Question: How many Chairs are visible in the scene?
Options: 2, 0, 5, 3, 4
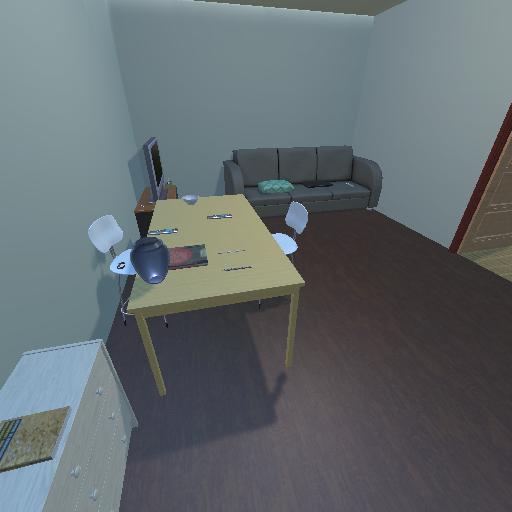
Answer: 2